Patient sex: F
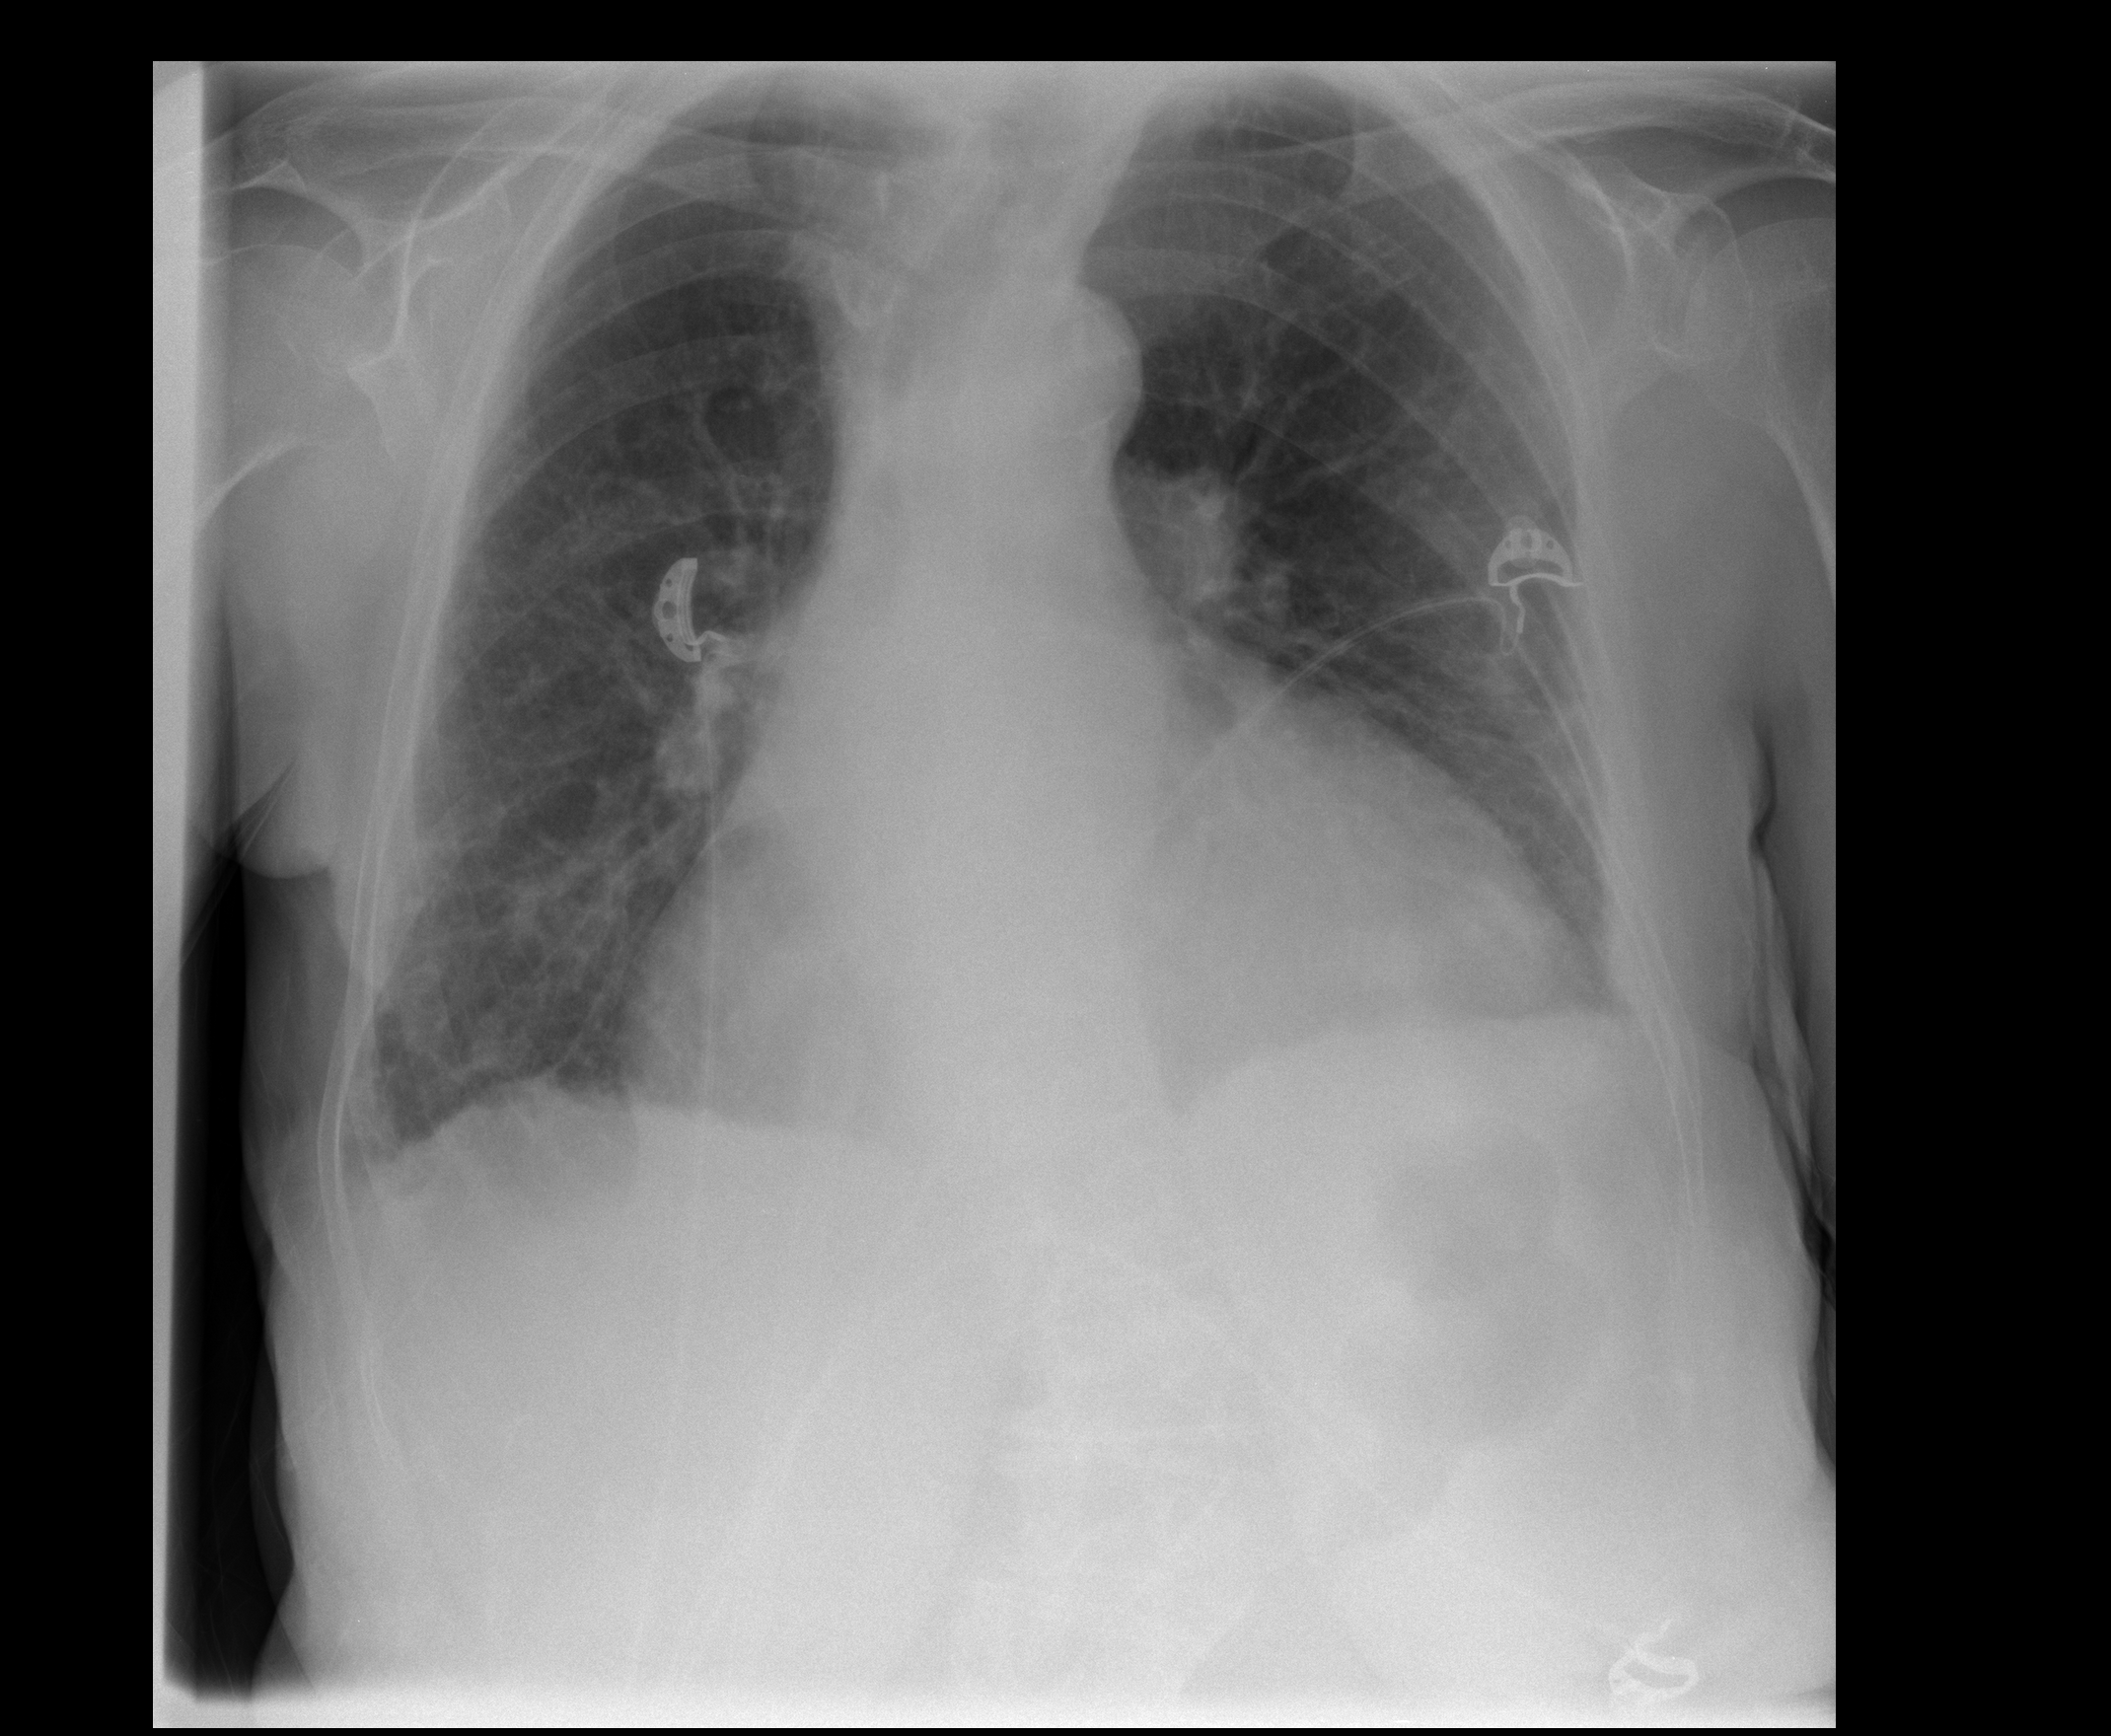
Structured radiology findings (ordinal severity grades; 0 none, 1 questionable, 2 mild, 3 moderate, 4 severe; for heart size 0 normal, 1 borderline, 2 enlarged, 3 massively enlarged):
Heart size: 3
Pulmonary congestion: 0
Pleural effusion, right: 0
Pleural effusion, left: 0
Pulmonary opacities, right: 0
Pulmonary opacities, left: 0
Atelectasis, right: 1
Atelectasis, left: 1